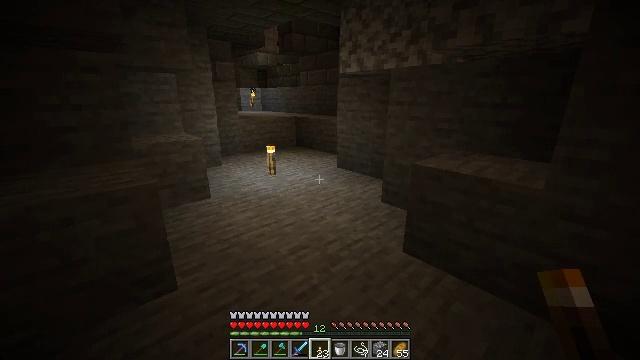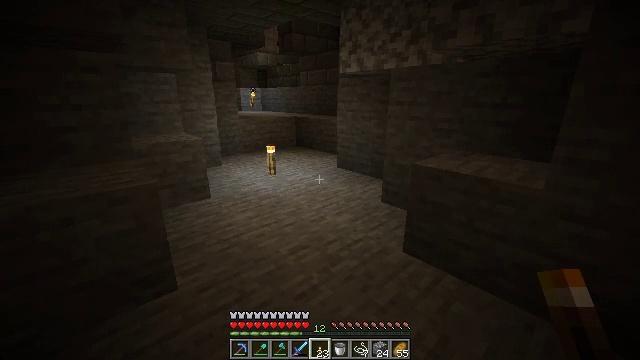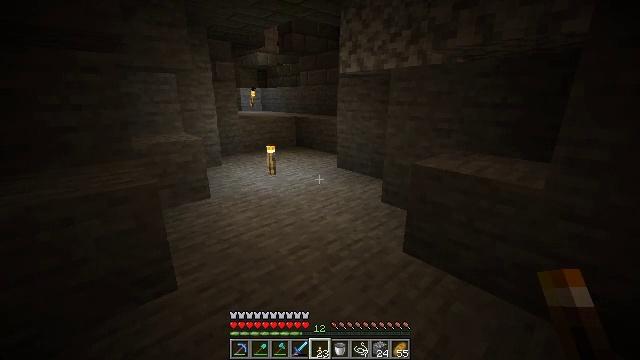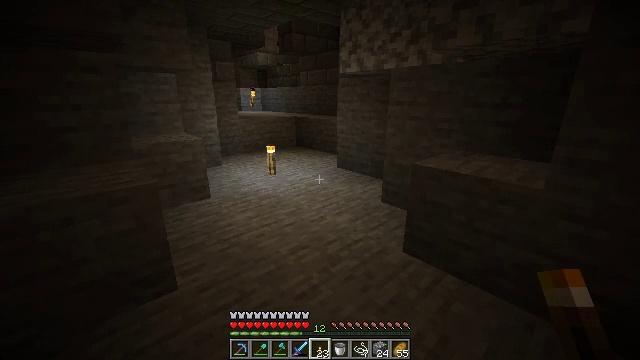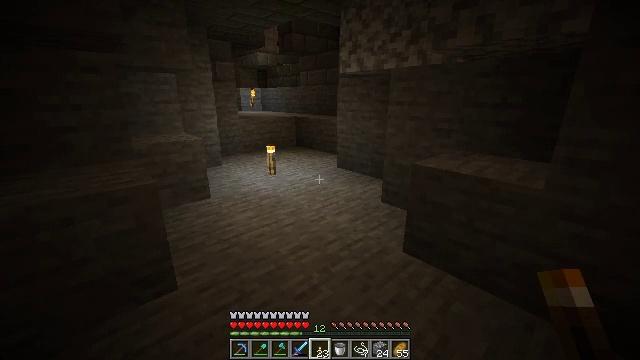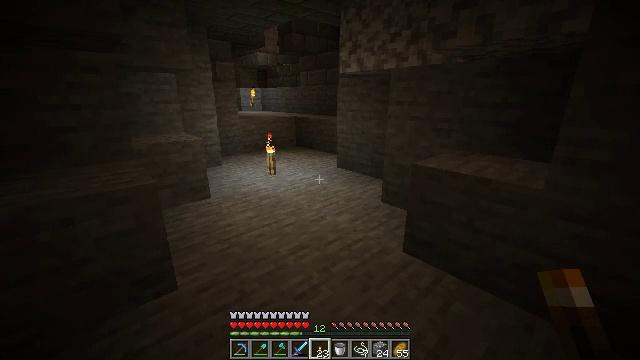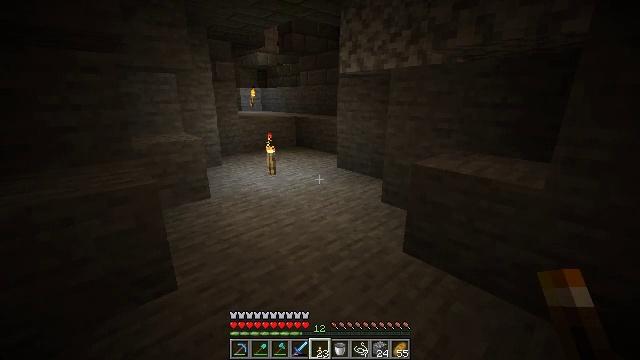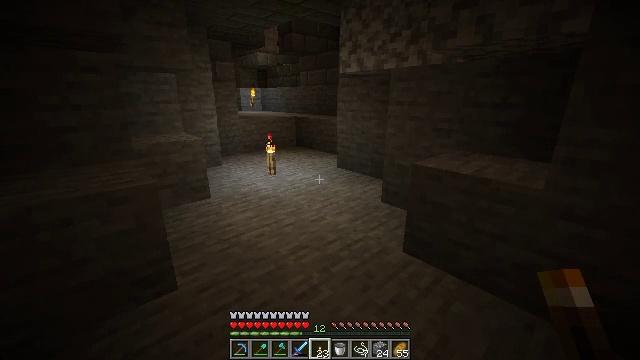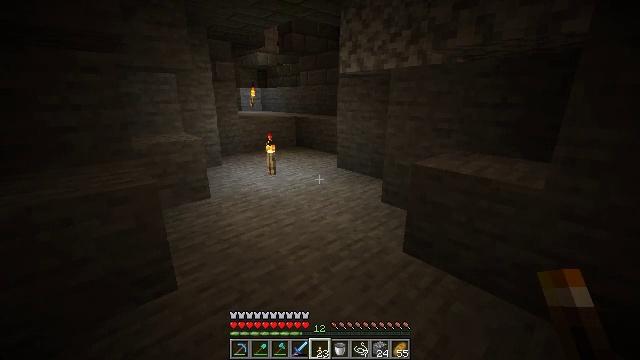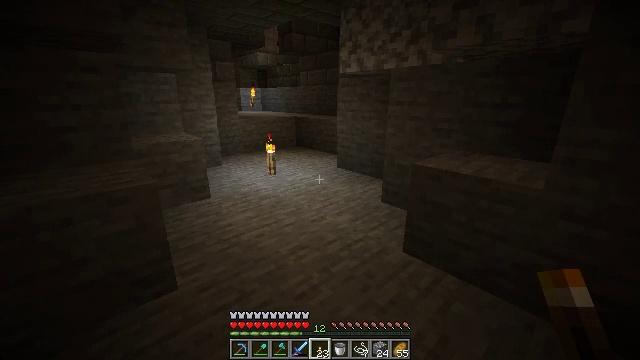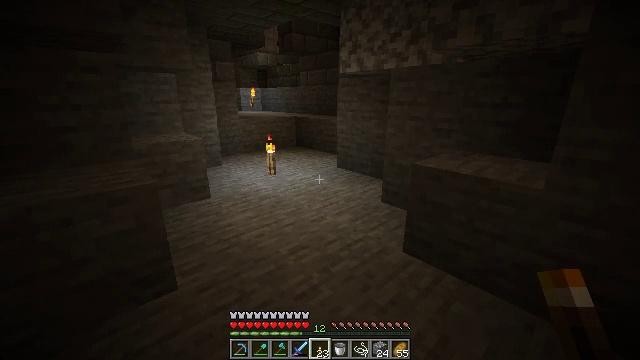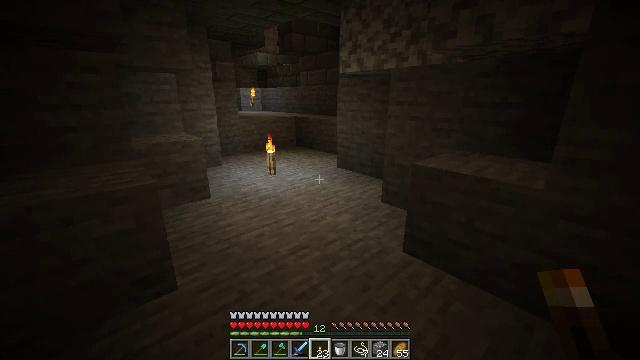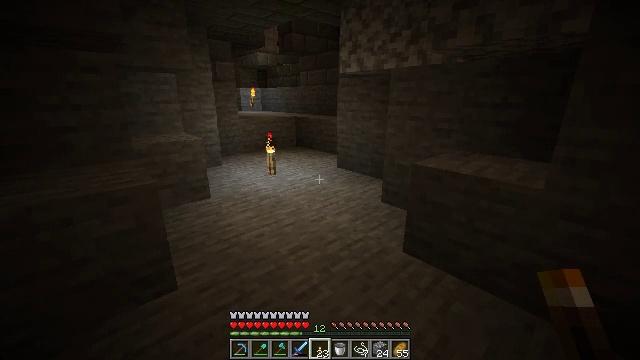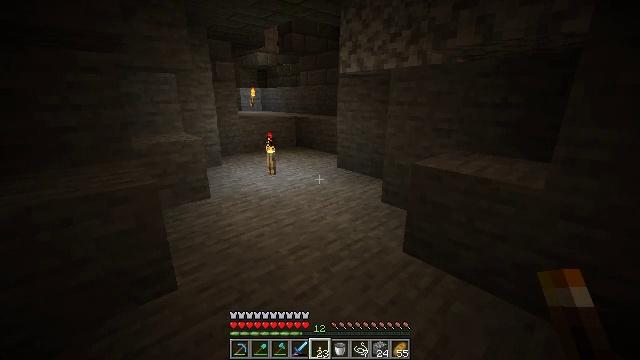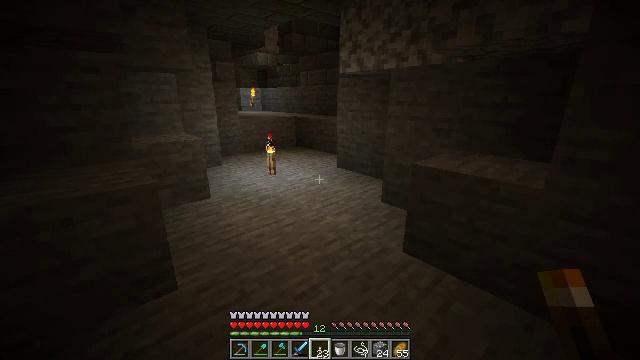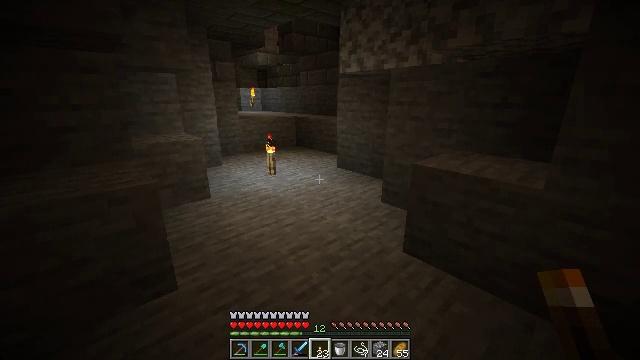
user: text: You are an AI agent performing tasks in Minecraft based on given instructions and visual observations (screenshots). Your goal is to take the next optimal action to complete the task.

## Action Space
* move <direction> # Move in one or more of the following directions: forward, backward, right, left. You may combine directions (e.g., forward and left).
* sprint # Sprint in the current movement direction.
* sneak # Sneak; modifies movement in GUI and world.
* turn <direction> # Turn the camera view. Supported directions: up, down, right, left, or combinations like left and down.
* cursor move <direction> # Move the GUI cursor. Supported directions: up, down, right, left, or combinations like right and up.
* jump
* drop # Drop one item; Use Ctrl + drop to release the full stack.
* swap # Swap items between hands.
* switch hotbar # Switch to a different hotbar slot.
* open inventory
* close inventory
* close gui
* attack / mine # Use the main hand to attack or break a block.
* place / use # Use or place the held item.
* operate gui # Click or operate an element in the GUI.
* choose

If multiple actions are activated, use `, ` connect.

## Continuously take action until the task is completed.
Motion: motion action
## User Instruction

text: Gather the cracked stone bricks from a structure.
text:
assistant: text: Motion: no_op
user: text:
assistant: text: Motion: no_op
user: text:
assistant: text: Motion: no_op
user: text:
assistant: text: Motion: no_op
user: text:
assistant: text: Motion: no_op
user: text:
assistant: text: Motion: no_op
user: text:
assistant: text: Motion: no_op
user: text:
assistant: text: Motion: no_op
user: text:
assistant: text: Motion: no_op
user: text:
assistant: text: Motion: no_op
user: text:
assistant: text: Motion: no_op
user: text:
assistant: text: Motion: no_op
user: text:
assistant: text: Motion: no_op
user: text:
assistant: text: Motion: no_op
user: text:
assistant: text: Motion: no_op
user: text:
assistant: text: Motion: no_op
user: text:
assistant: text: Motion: no_op
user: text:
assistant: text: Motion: no_op
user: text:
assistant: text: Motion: no_op
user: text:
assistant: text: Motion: no_op
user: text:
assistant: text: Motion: no_op
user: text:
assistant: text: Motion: no_op
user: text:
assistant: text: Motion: no_op
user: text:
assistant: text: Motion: no_op
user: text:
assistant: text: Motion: no_op
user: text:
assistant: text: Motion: no_op
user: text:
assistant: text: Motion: no_op
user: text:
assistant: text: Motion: no_op
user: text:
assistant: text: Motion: no_op
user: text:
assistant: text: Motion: no_op